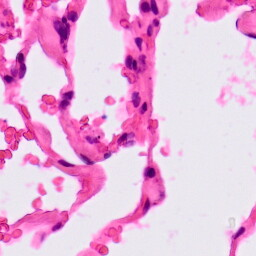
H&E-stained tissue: Lung